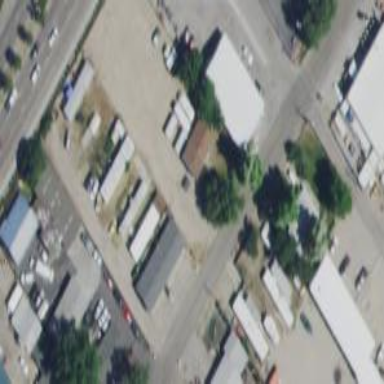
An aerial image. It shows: Residential area known as trailer park.